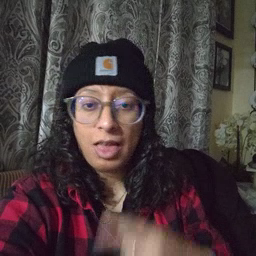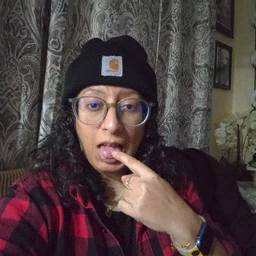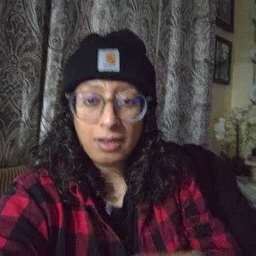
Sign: tongue